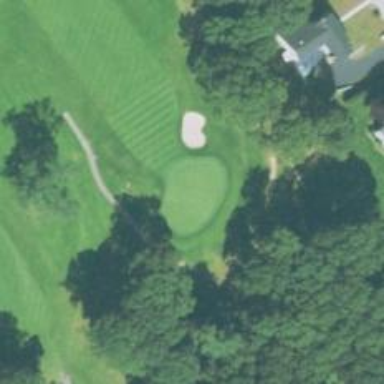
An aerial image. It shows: Golf hole.